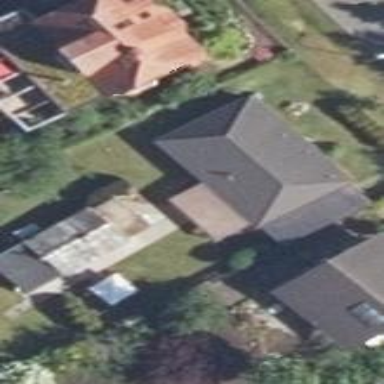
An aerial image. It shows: Hipped roof house.